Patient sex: M
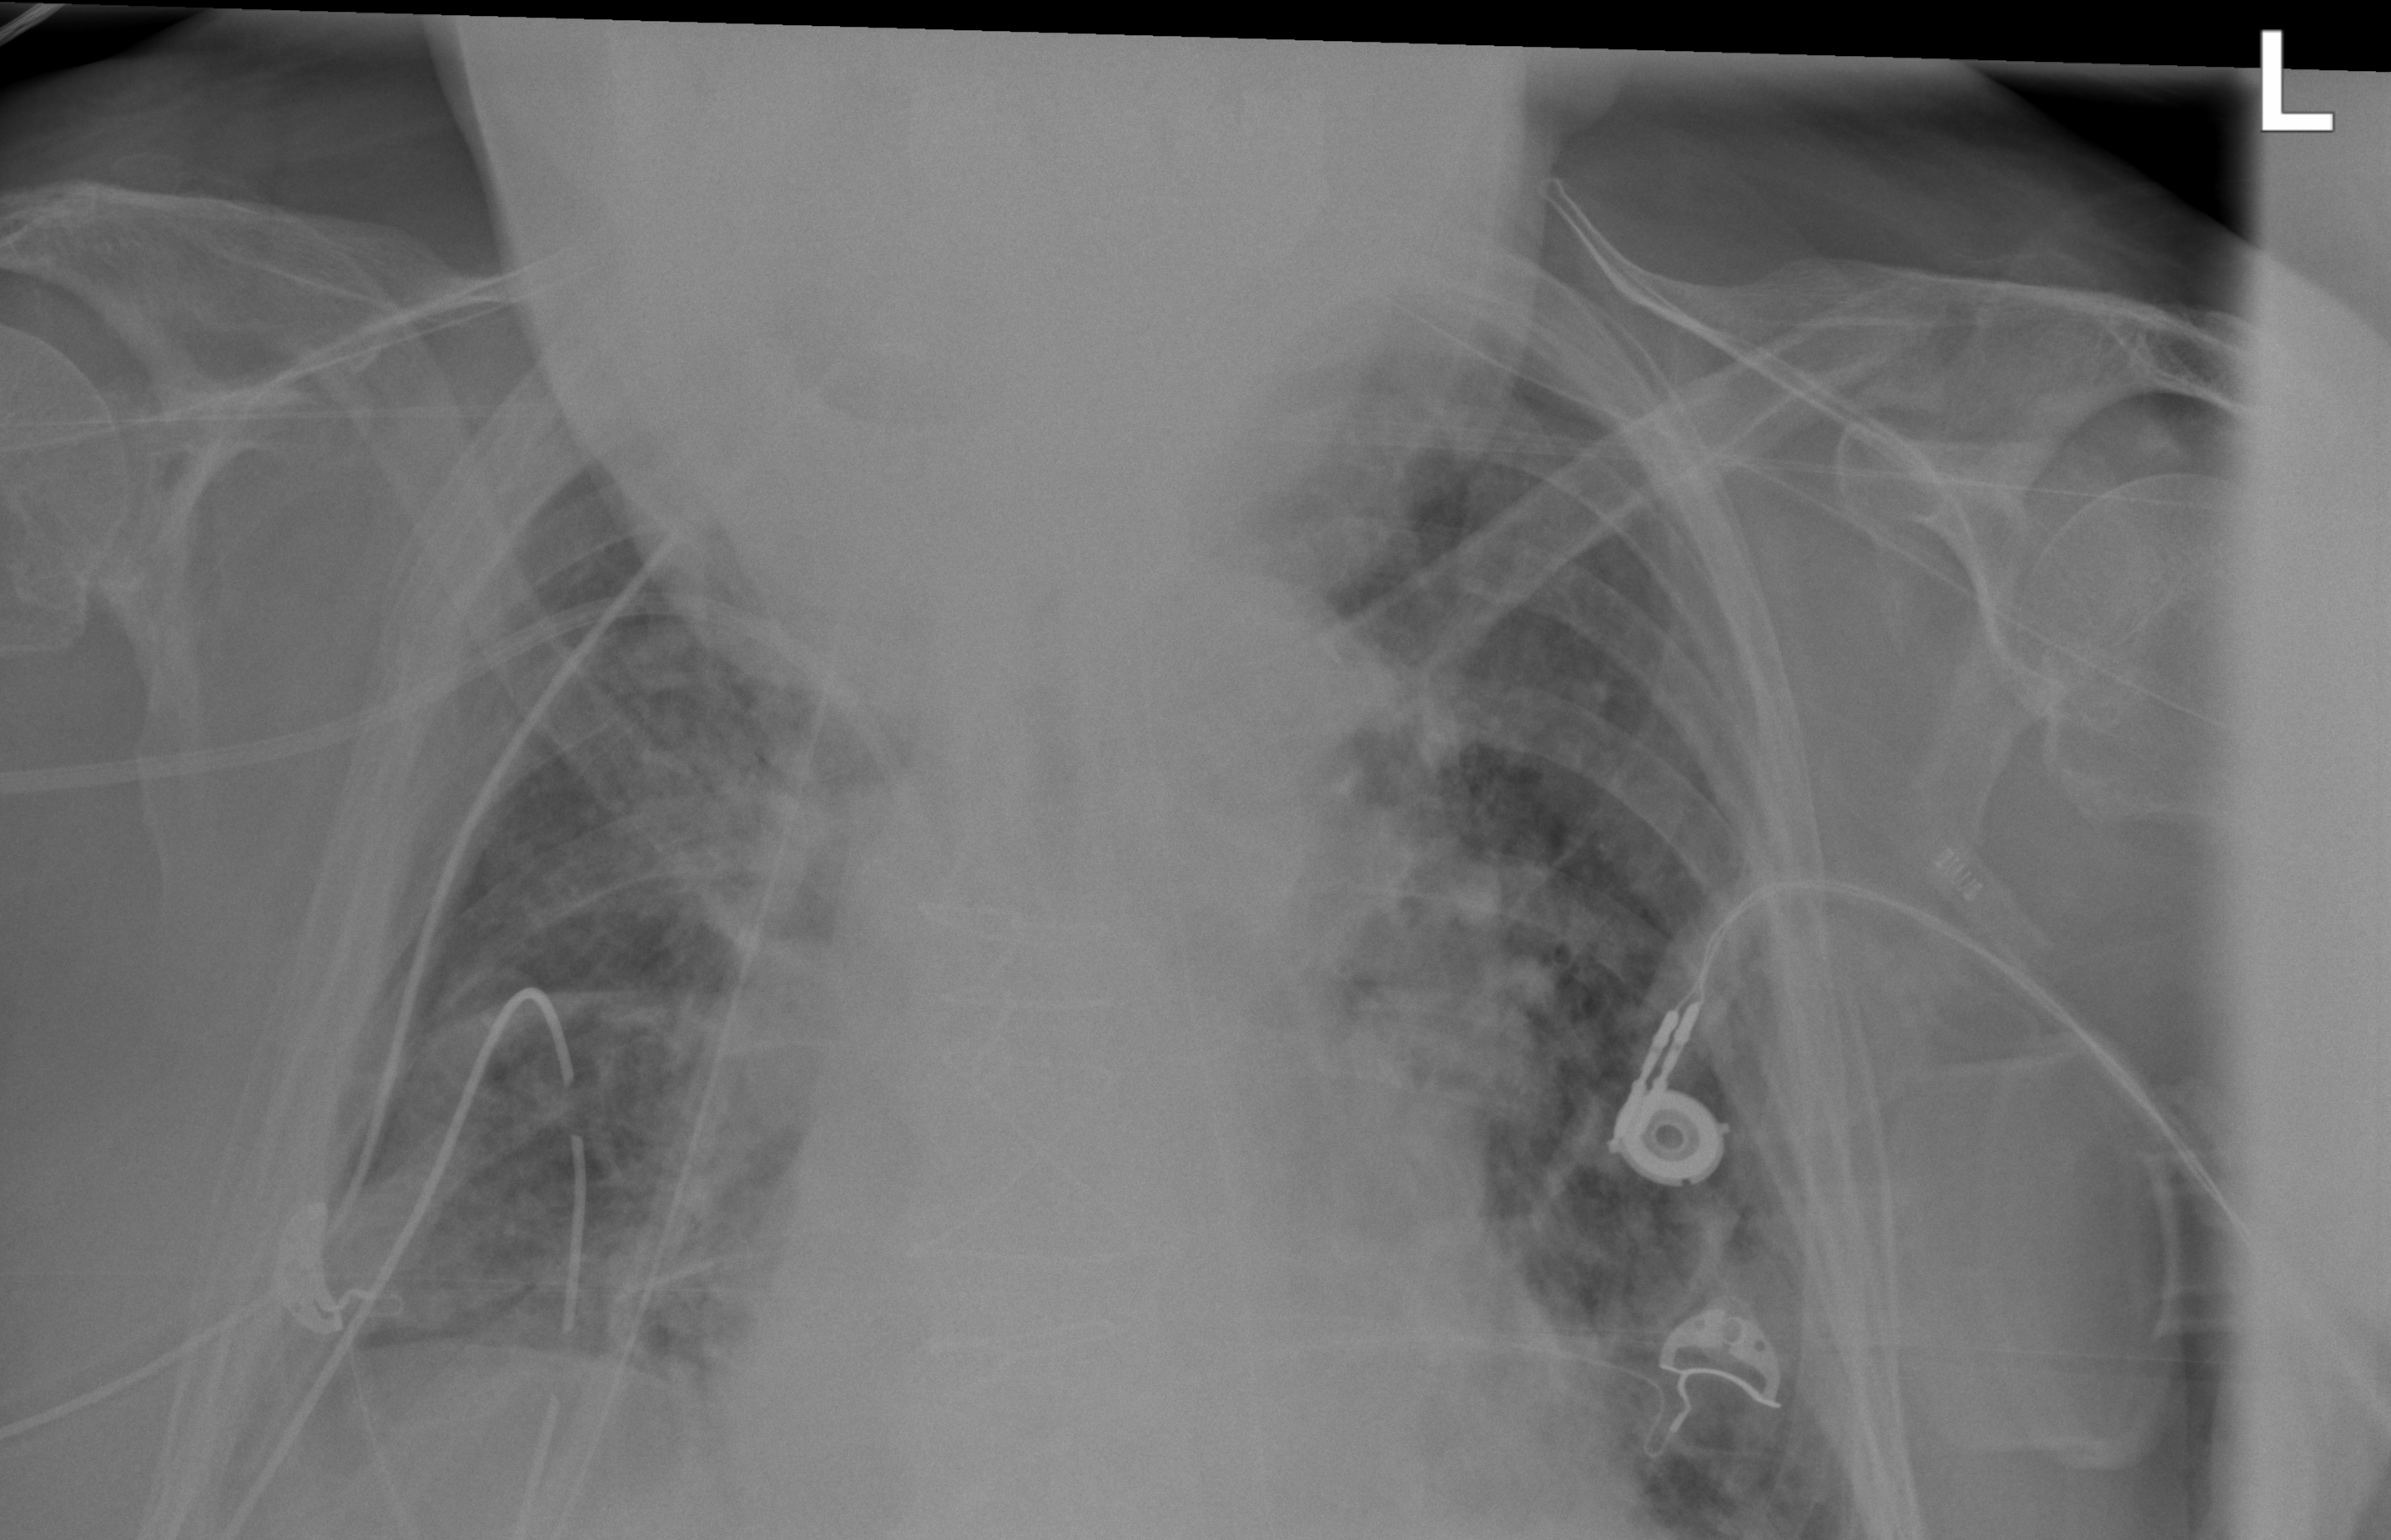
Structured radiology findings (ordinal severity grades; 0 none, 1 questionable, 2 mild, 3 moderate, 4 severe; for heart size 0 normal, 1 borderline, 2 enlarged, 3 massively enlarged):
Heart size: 1
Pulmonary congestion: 2
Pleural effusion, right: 2
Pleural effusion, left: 2
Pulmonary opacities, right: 3
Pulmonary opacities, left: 3
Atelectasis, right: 2
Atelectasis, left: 2